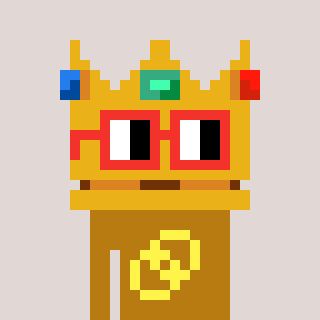
a pixel art character with square red glasses, a crown-shaped head and a gold-colored body on a warm background